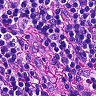
Metastatic tissue present: no